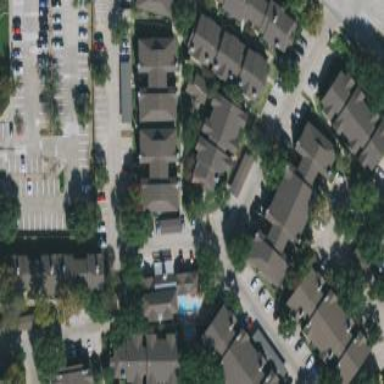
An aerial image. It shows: Residential area with apartments.